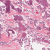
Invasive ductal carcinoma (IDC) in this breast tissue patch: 0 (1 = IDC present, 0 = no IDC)